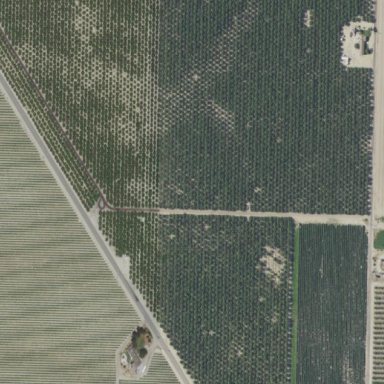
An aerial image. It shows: Orchard filled with almond trees.